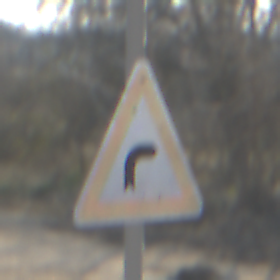
Verkehrszeichen: KurveRechts
Umgebung: Outdoor, Suburban
Tageszeit: MorningAfternoon
Wetter: PartlyCloudy
Licht: Natural
Jahreszeit: NotSpecified
Kontrast: HighContrast